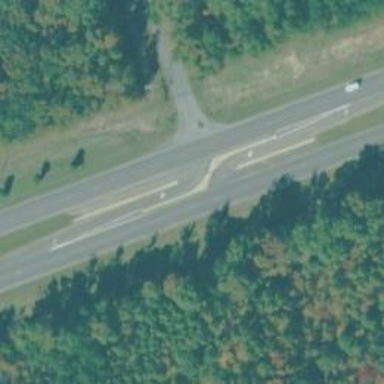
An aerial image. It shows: Asphalt trunk link road.